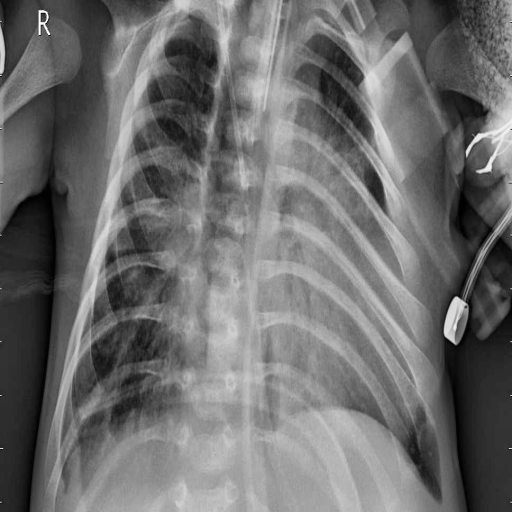
Finding: PNEUMONIA